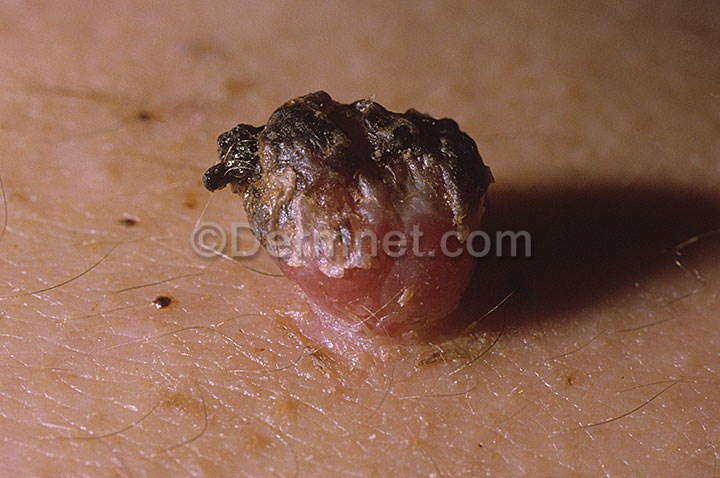
Disease: Seborrheic Keratoses and other Benign Tumors